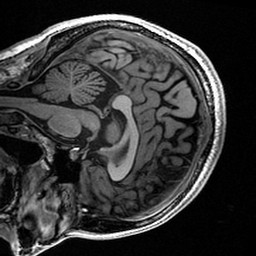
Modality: T1w
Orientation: sagittal
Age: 25
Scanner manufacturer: siemens
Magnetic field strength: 3 T
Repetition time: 2.4 s
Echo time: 0.00224 s